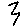
Label: zigzag